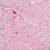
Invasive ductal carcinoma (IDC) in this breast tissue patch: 0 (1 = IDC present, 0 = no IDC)